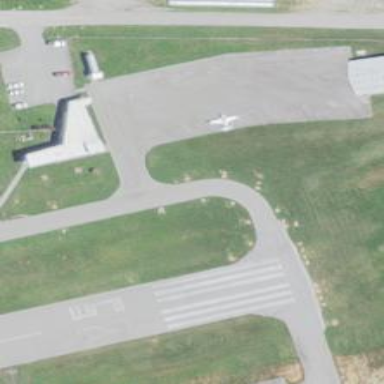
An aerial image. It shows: View of taxiway at the airport.